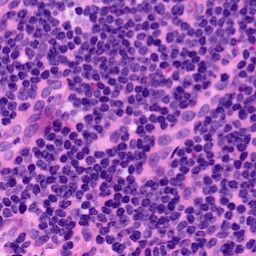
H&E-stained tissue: LymphNode